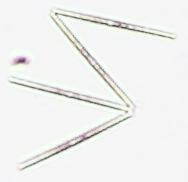
Label: Thalassionema